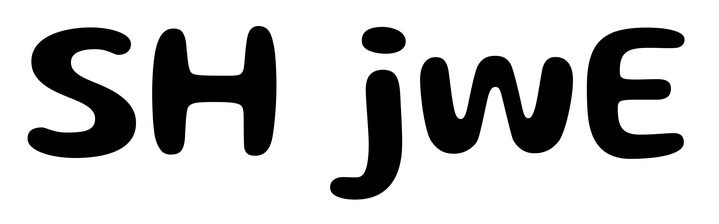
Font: Gluten_Medium